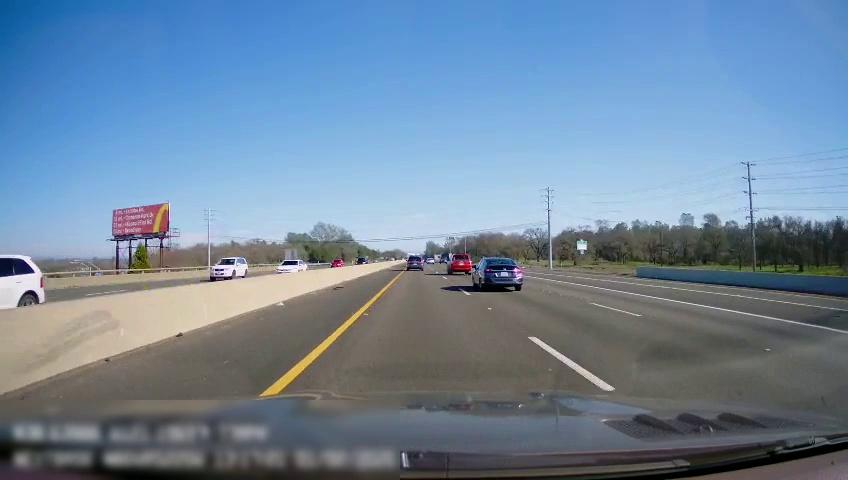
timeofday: Day
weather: Sunny
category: Drivable Space
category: Drivable Space
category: Vehicles | SUV
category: Vehicles | SUV
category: Vehicles | Car
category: Vehicles | SUV
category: Vehicles | SUV
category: Vehicles | Car
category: Vehicles | SUV
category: Lanes | Current Lane
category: Lanes | Current Lane
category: Lanes | Current Lane
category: Lanes | Alternate Lane
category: Lanes | Alternate Lane
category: Lanes | Alternate Lane